Field crop: maize
Growth stage: 1
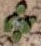
Species: chenopodium